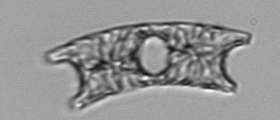
Label: Eucampia